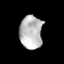
Tissue: prostate
Cell type: Epithelial cells
Senescence score: 0.3556
Nuclear area (px): 741
Mean DAPI intensity: 186.807